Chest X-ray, AP view. Patient: 41 years old, sex F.
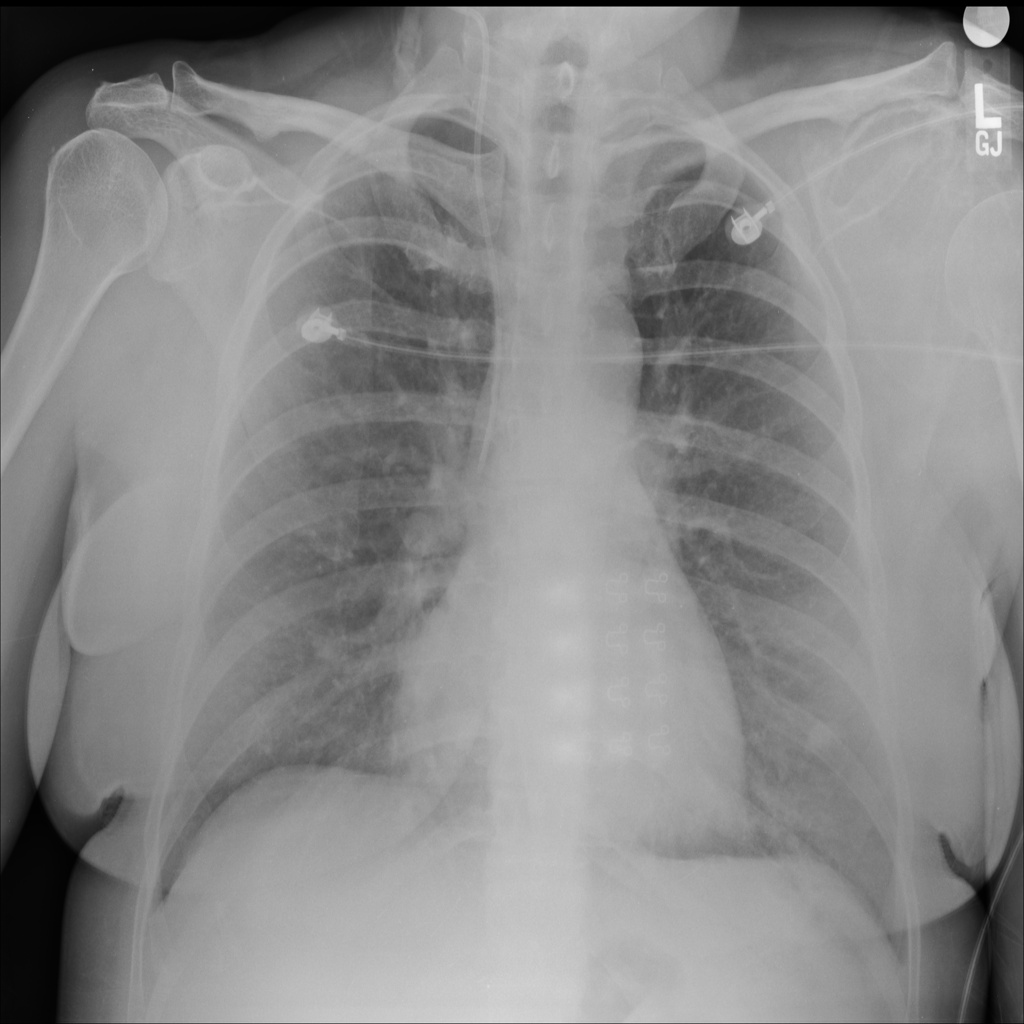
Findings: No Finding